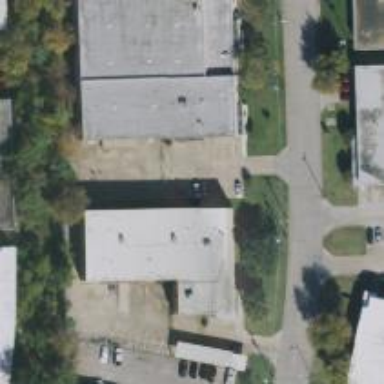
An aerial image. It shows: Warehouse.